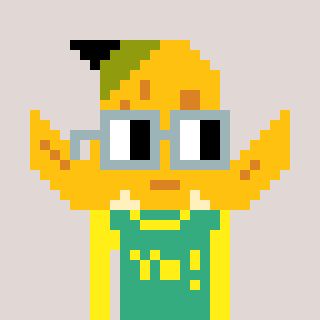
a pixel art character with square dark gray glasses, a banana-shaped head and a teal-colored body on a warm background